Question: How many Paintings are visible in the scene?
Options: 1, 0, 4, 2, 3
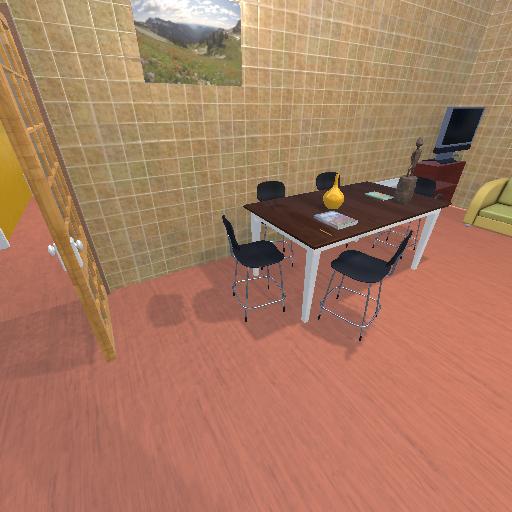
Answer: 1